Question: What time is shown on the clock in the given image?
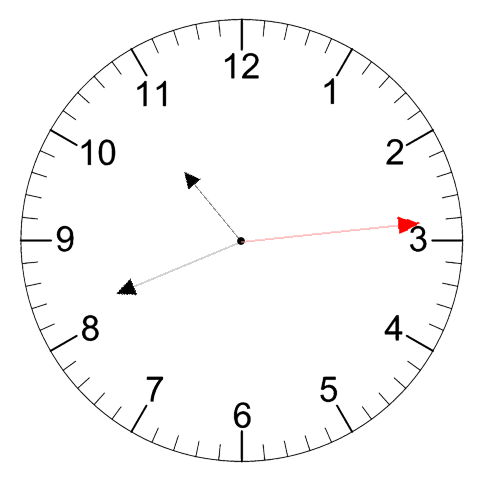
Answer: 10:41:14